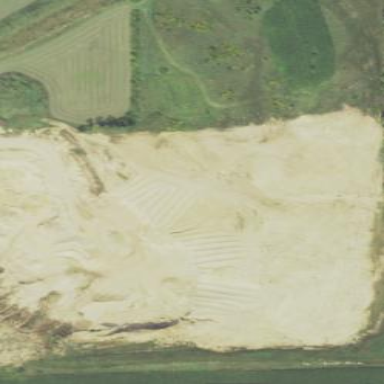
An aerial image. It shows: Quarry area.